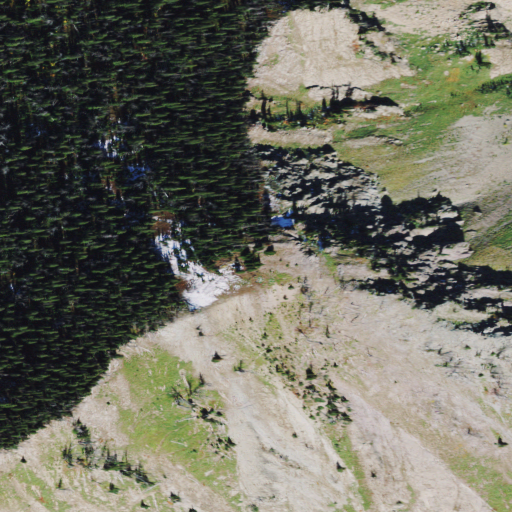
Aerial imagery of mountain in Montana named Hemlock Point containing evergreen forest, barren land, and shrub